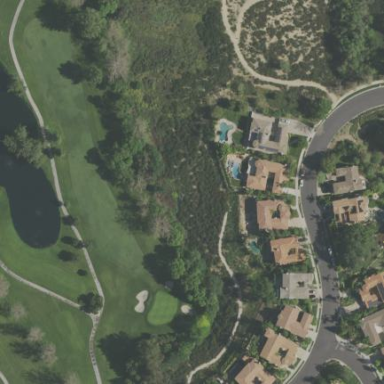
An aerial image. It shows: Scenic golf fairway.